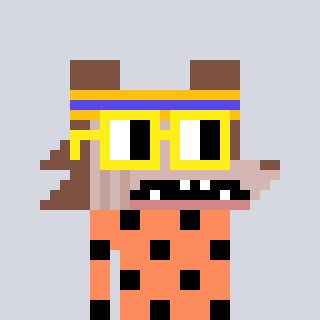
a pixel art character with square yellow glasses, a werewolf-shaped head and a peachy-colored body on a cool background